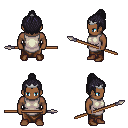
a pixel art fantasy rpg character, male body template, human, dark skin, white tunic, robe skirt, raven short topknot hairstyle, silver tiara, brown shoes, spear, four views (front, back, left, right), 2x2 character sprite sheet, small pixel art, hard edges, no anti-aliasing